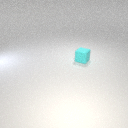
small cyan rubber cube